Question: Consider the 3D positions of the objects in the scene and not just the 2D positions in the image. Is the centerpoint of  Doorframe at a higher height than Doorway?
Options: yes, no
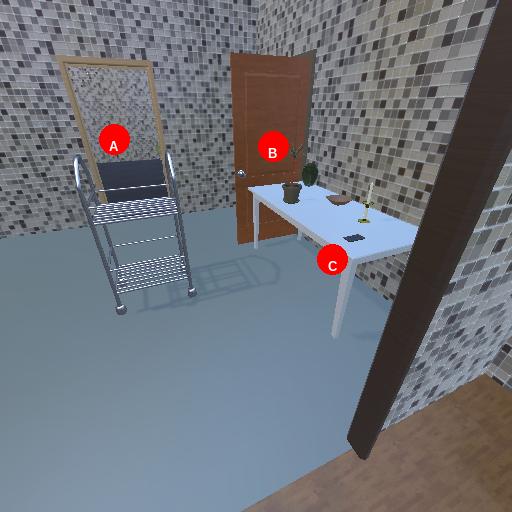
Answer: yes